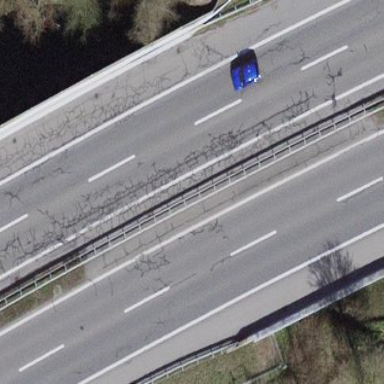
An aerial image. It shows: Man-made bridge.